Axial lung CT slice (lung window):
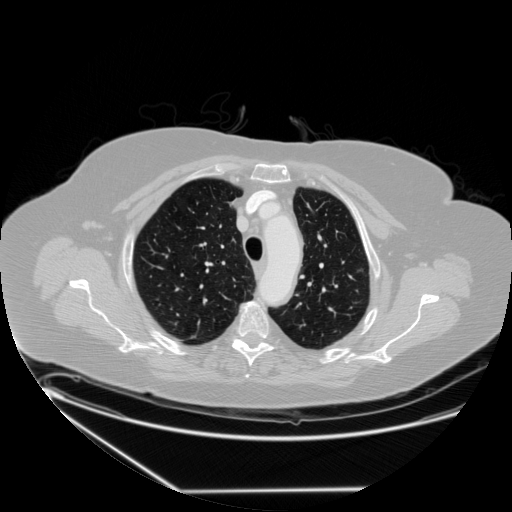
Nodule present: no